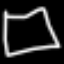
Label: square